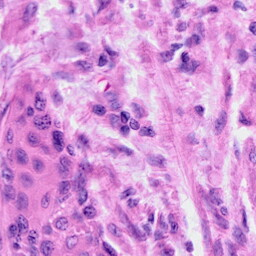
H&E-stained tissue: Cervix